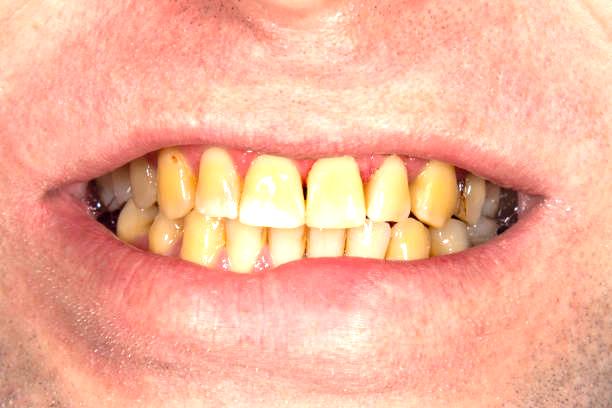
Condition: Calculus